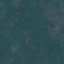
Label: HerbaceousVegetation